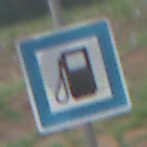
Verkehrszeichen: Tankstelle
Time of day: SunriseSunset
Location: Outdoor (Nature)
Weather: PartlyCloudy
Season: NotSpecified
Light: Natural